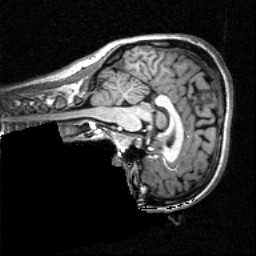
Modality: T1w
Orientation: sagittal
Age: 34
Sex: female
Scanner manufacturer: siemens
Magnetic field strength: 2.894 T
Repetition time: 2.3 s
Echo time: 0.0021 s